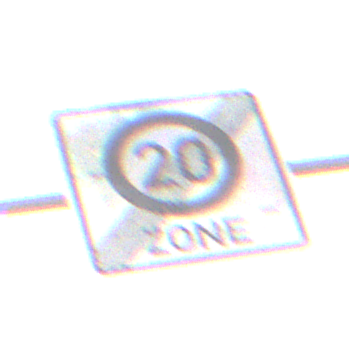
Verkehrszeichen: EndeZone20
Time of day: MorningAfternoon
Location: Outdoor (Suburban)
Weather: PartlyCloudy
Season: NotSpecified
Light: Natural